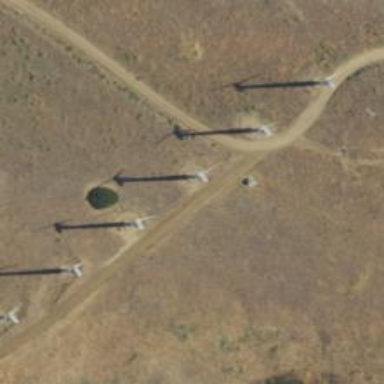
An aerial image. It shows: Wind power generator.